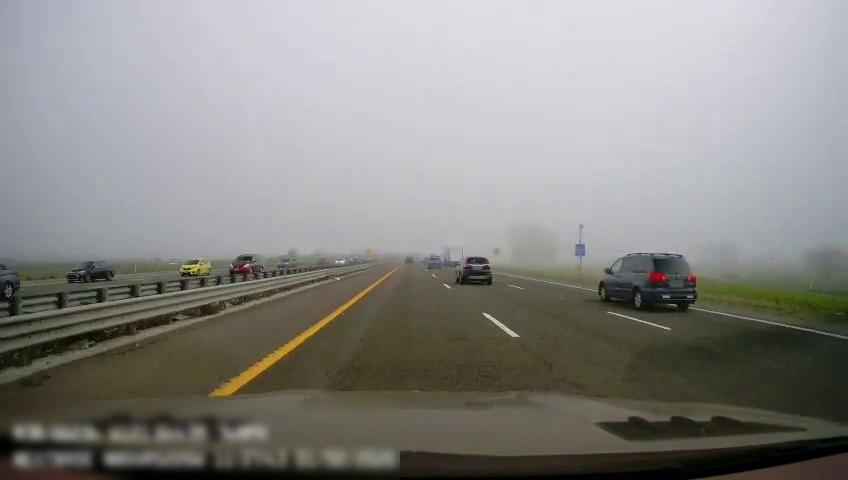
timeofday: Day
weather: Cloudy
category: Drivable Space
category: Drivable Space
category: Vehicles | Car
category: Vehicles | Car
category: Vehicles | Car
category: Vehicles | Car
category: Vehicles | Car
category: Vehicles | Car
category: Vehicles | Truck
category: Vehicles | Other LV
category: Vehicles | Truck
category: Vehicles | Van
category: Vehicles | SUV
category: Lanes | Current Lane
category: Lanes | Current Lane
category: Lanes | Alternate Lane
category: Lanes | Alternate Lane
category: Lanes | Opposite Lane
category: Lanes | Opposite Lane
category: Traffic | Signs